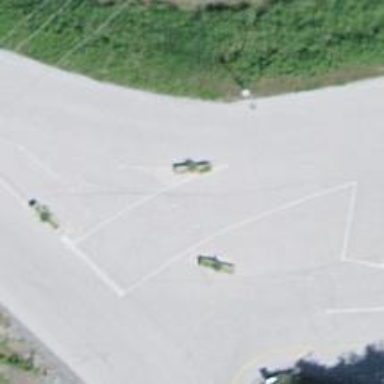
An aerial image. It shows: Asphalt parking aisle designated as service road.